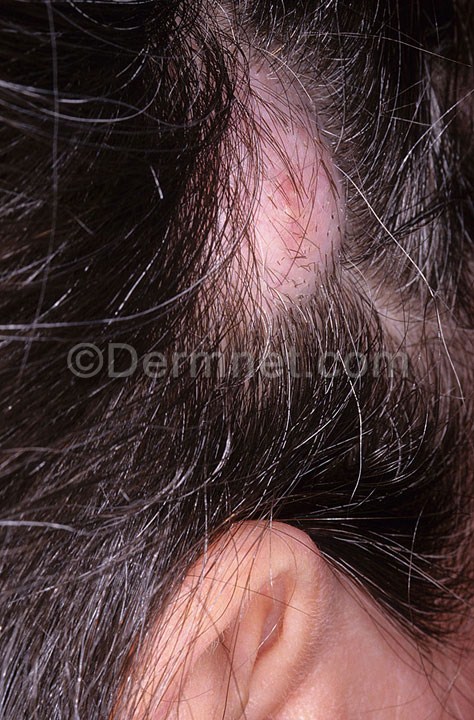
Disease: Seborrheic Keratoses and other Benign Tumors